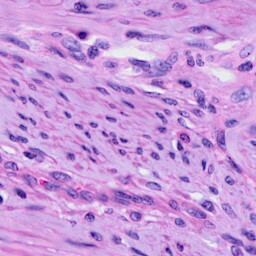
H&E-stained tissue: Cervix